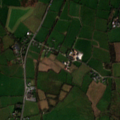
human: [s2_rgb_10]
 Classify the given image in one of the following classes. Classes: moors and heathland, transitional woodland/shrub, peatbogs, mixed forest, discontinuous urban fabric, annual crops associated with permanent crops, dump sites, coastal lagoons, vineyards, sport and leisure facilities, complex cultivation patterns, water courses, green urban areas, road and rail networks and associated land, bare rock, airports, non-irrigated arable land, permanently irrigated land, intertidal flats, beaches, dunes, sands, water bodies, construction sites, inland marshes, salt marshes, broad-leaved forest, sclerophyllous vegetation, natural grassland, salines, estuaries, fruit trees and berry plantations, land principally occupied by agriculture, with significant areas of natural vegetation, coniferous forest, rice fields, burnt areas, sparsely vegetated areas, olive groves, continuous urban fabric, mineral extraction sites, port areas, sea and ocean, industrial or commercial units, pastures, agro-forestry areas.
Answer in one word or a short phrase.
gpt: pastures